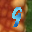
Label: 9